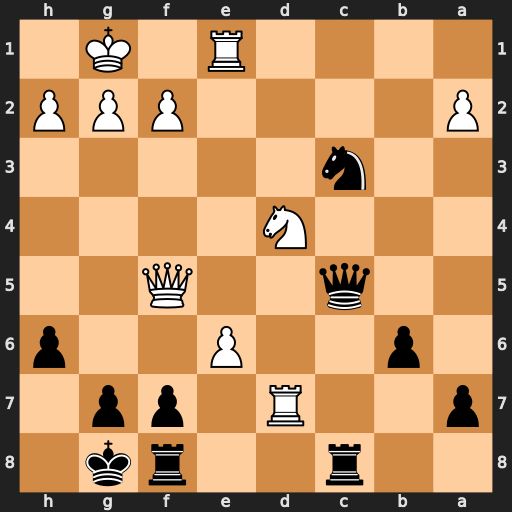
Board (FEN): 2r2rk1/p2R1pp1/1p2P2p/2q2Q2/3N4/2n5/P4PPP/4R1K1
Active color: b
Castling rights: -
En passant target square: -
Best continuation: Ne2+ Kf1 Nxd4 exf7+ Kh8